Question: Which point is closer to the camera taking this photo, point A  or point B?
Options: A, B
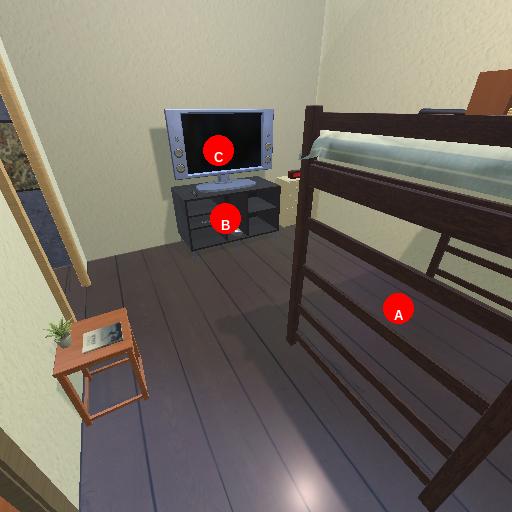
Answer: A